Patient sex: M
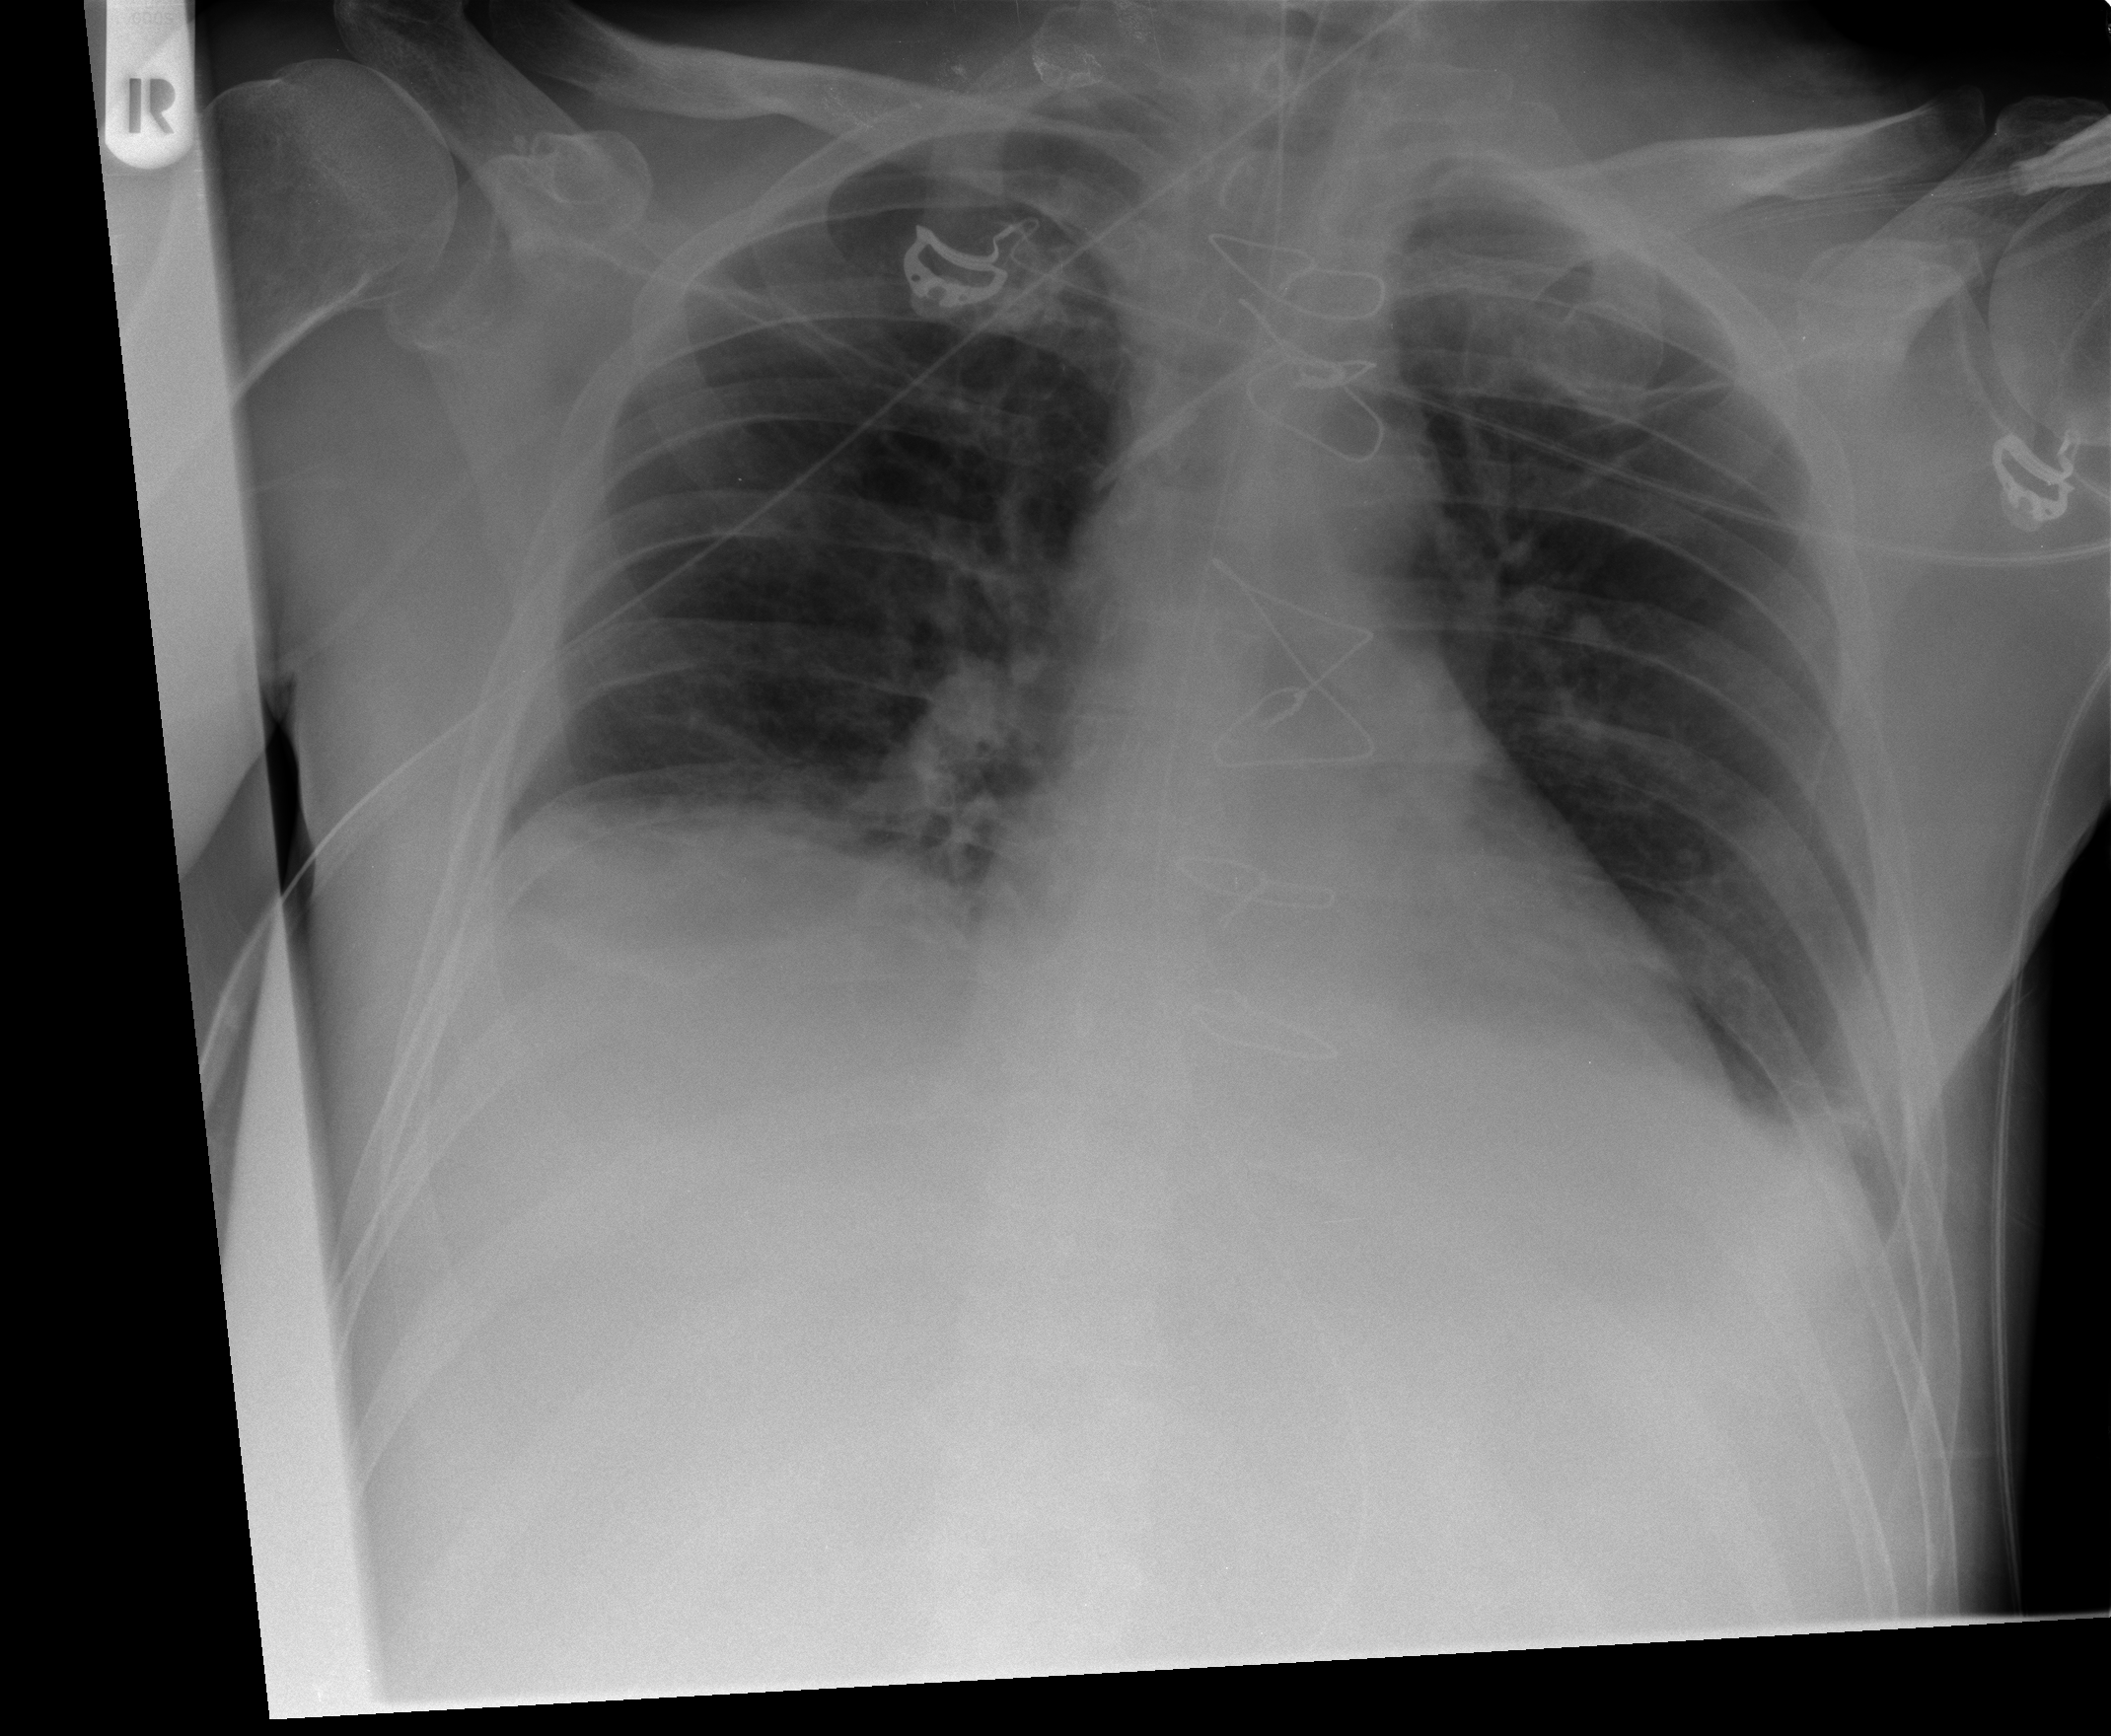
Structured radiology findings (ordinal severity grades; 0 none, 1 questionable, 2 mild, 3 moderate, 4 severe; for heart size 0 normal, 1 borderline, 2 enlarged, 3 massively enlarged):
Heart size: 0
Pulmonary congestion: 0
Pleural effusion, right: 2
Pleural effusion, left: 2
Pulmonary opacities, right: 0
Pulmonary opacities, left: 0
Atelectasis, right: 2
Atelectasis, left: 1